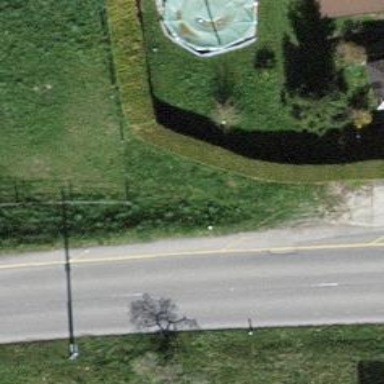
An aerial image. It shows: Hedge barrier.